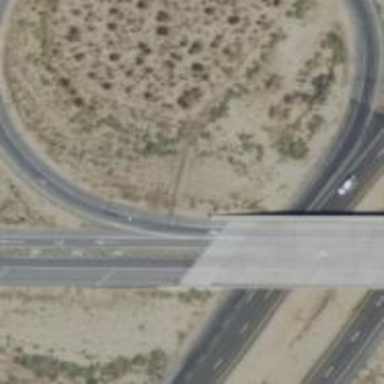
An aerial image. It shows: Trunk link highway.